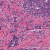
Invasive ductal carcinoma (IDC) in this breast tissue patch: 0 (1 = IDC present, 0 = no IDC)